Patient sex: F
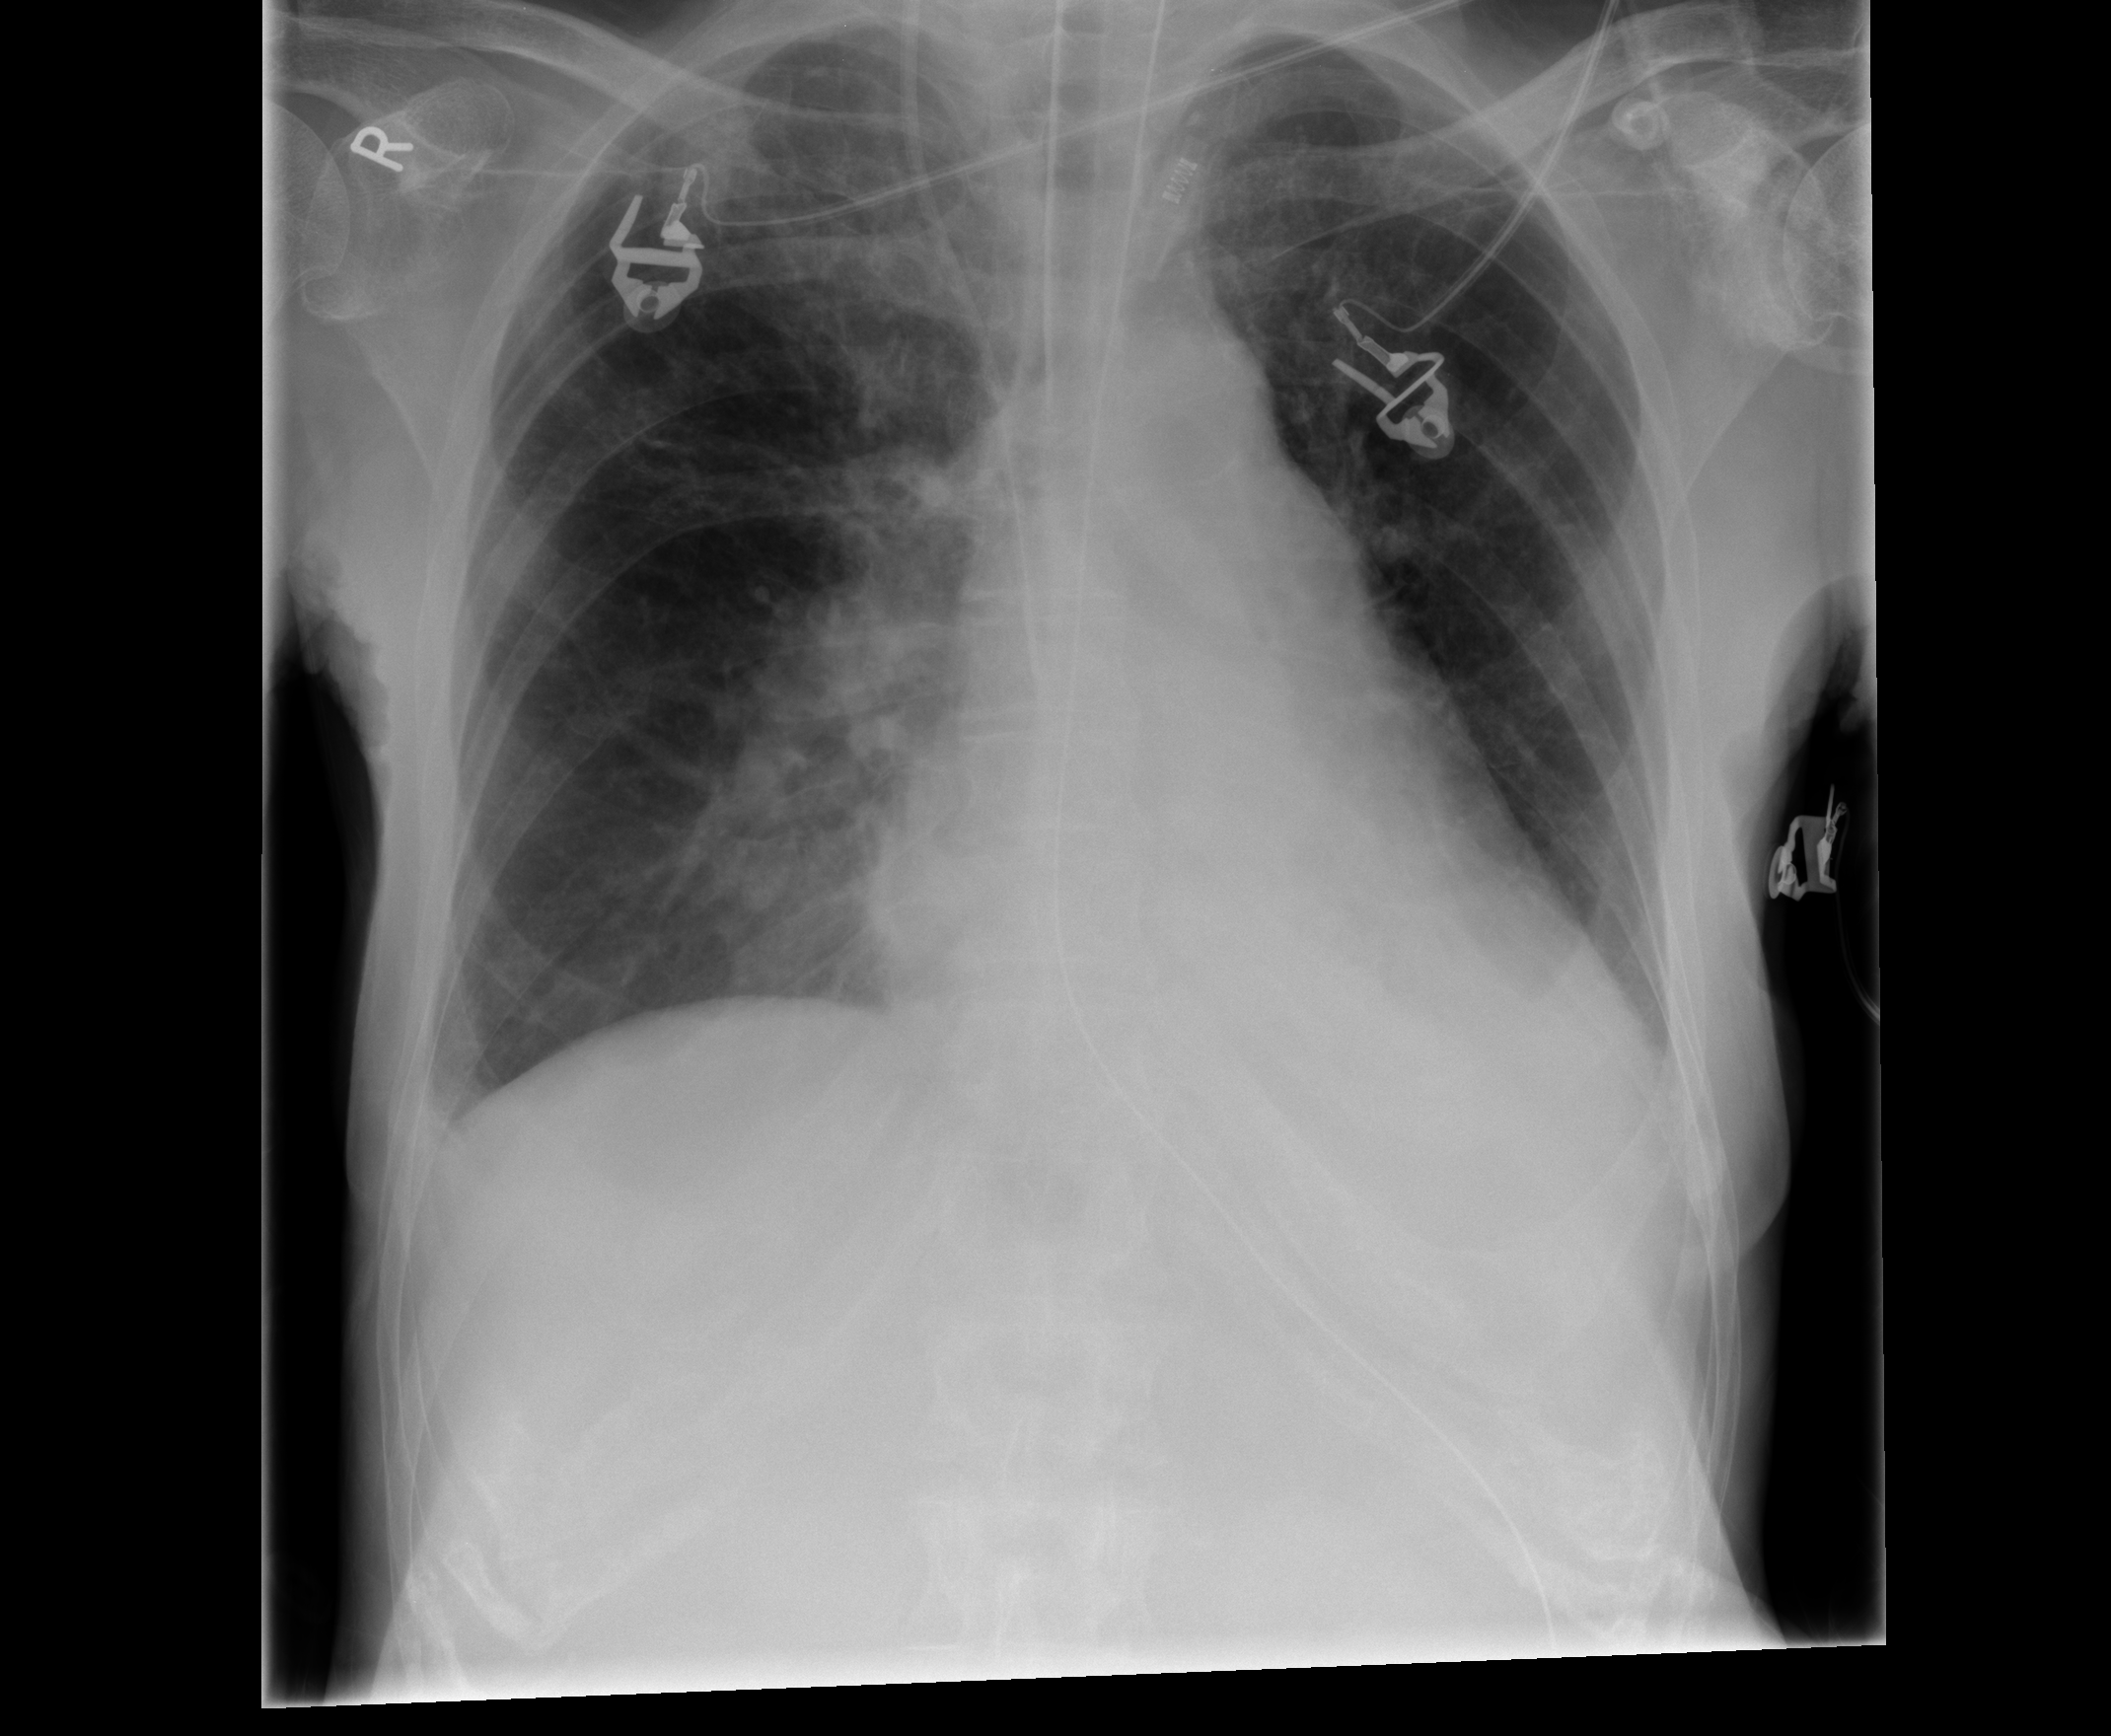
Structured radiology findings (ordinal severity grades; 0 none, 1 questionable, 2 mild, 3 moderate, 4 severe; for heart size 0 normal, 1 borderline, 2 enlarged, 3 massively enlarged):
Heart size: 2
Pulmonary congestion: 2
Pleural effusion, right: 0
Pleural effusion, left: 0
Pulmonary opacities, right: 2
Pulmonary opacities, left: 0
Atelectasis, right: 3
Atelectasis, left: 1